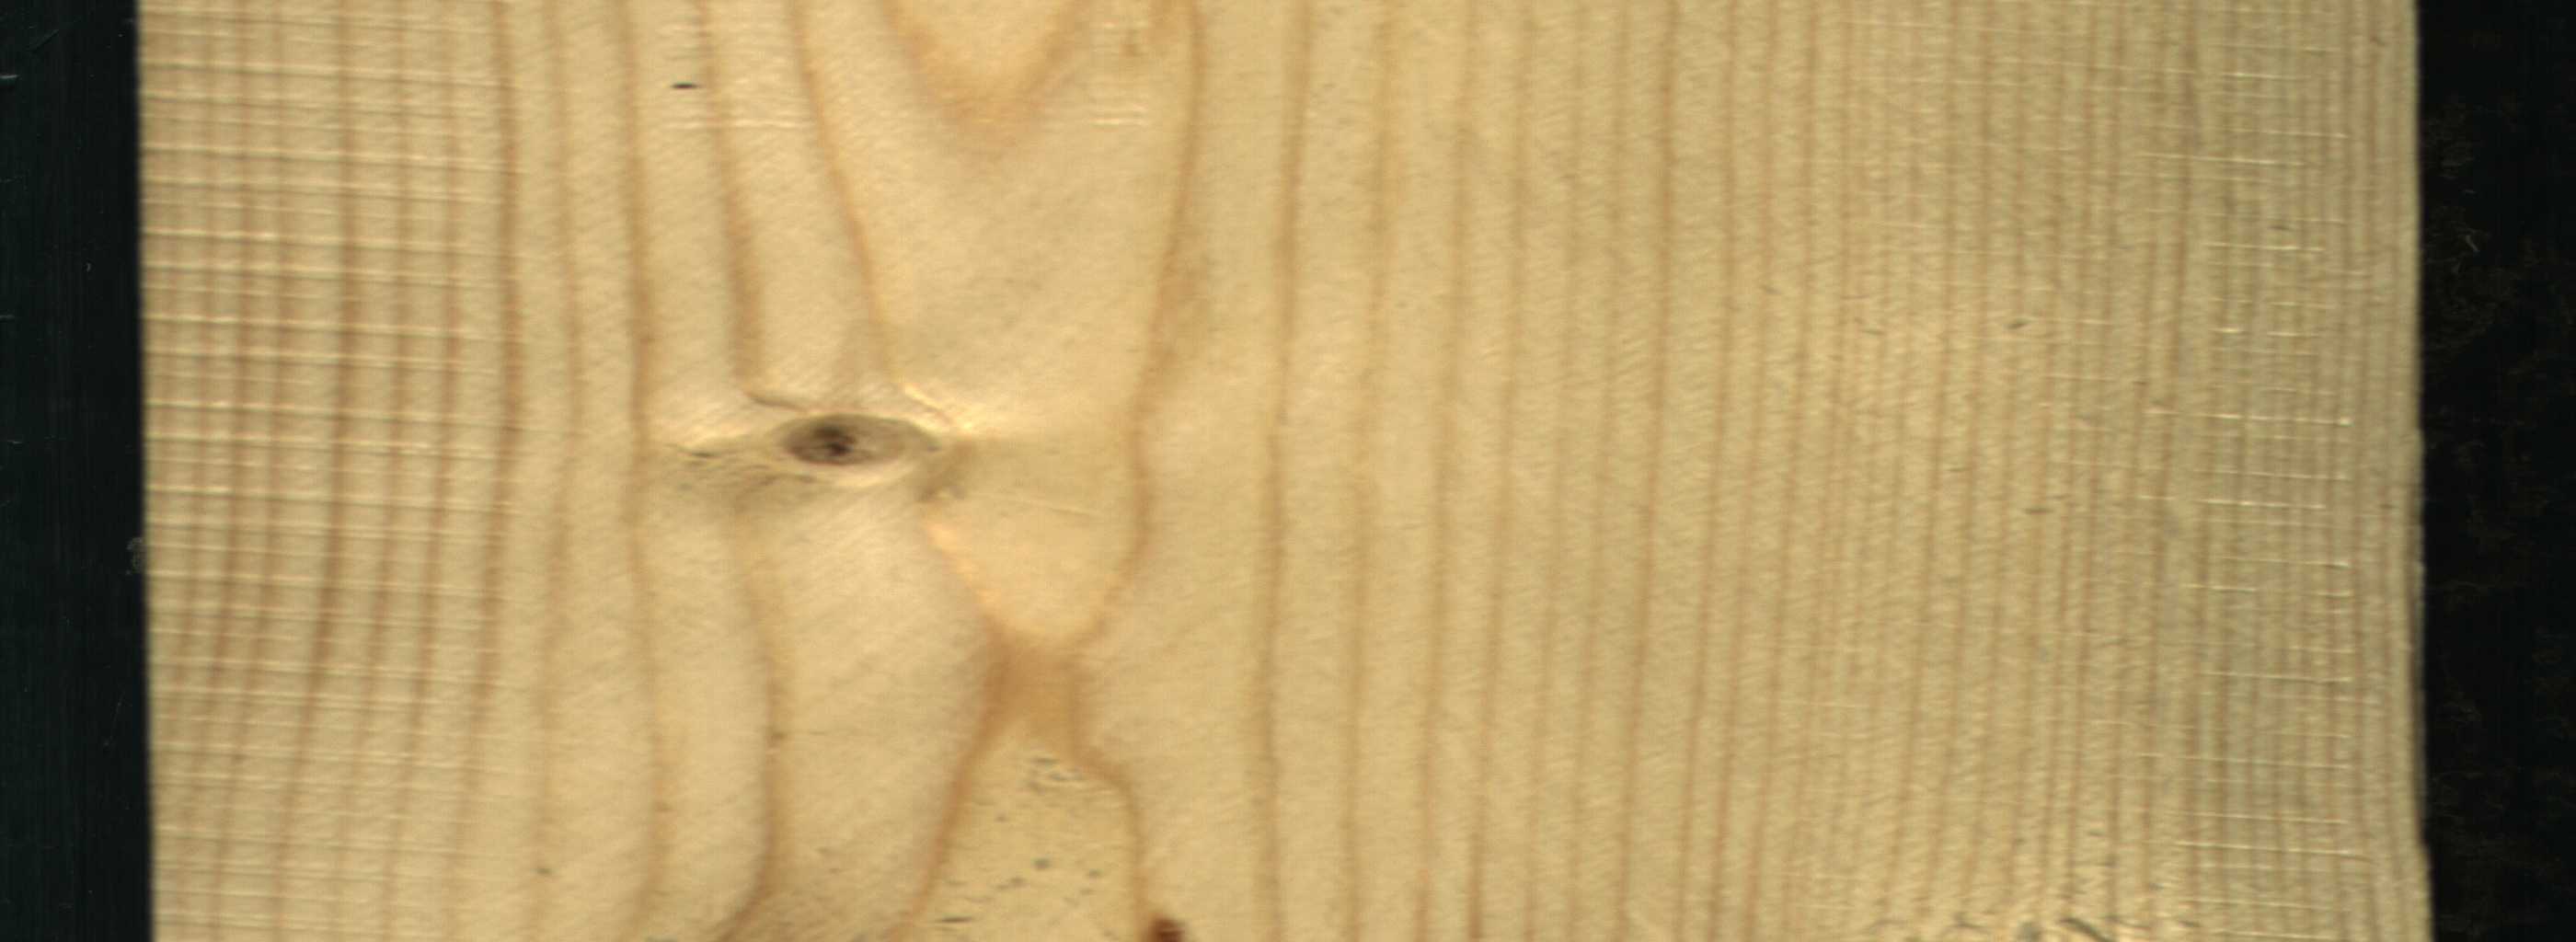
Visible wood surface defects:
Live_Knot